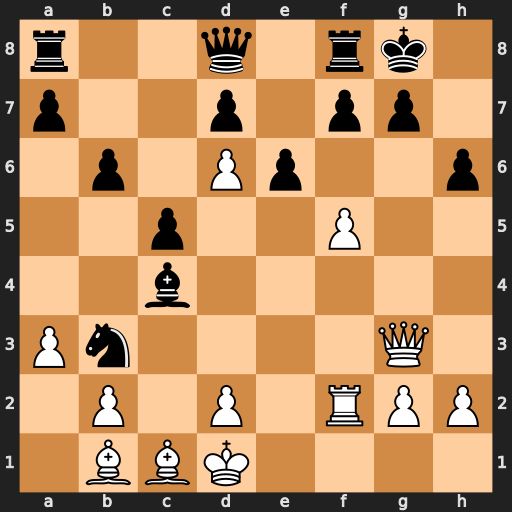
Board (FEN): r2q1rk1/p2p1pp1/1p1Pp2p/2p2P2/2b5/Pn4Q1/1P1P1RPP/1BBK4
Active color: w
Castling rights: -
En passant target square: -
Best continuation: f6 Qxf6 Rxf6